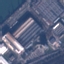
Land use / land cover: Industrial